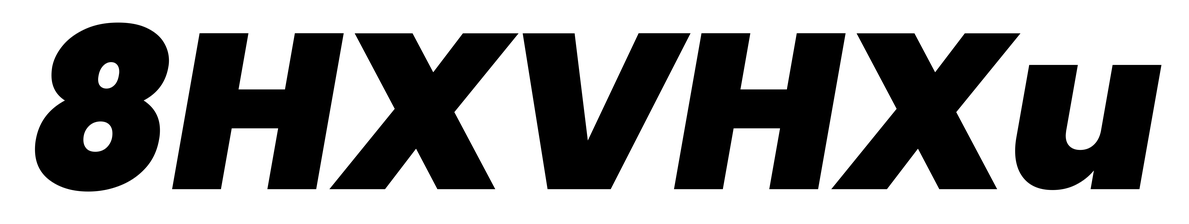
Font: Poppins-BlackItalic